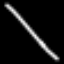
Label: line